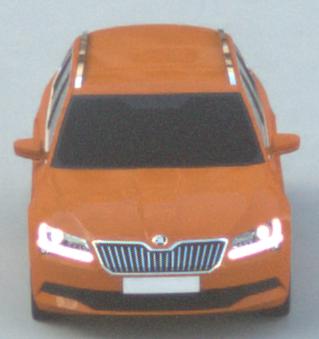
Make: Skoda
Model: Superb Combi 1.4 TSI
Detailed model: Superb (III) Combi
Model produced from: 2015/09
Model produced until: 2018/06
Doors: 5
Color: orange
Road condition: dry road
Daytime: sunrise or sunset
Contrast: low contrast